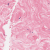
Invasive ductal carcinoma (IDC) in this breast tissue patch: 0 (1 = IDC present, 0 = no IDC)